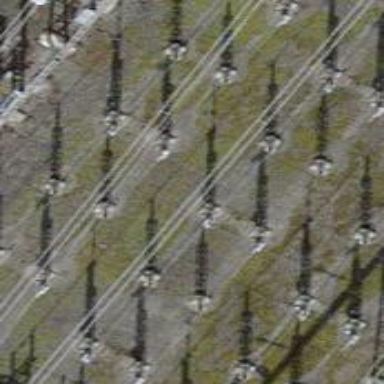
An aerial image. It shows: Busbar power line.